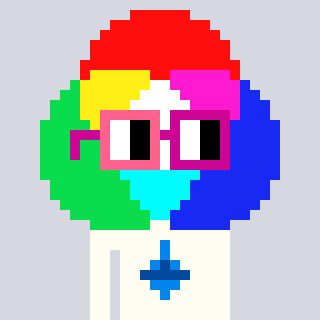
a pixel art character with square pink and red glasses, a color circle-shaped head and a grayscale-colored body on a cool background